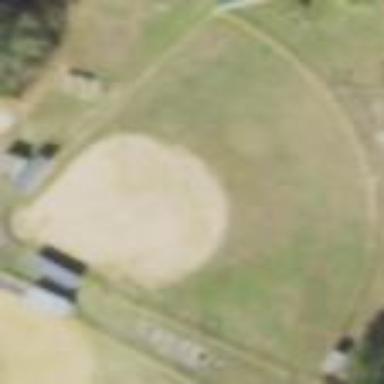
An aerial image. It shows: Baseball pitch for leisure land.